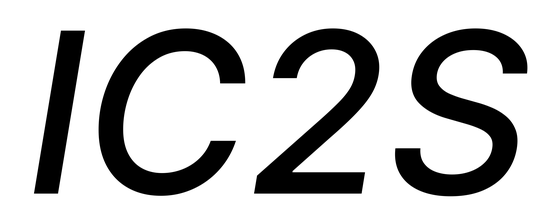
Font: Inter-Italic_Medium_Italic